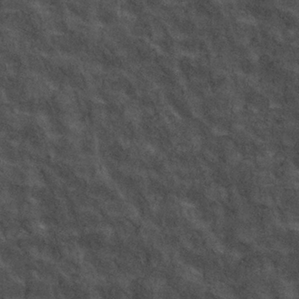
Label: frost